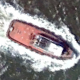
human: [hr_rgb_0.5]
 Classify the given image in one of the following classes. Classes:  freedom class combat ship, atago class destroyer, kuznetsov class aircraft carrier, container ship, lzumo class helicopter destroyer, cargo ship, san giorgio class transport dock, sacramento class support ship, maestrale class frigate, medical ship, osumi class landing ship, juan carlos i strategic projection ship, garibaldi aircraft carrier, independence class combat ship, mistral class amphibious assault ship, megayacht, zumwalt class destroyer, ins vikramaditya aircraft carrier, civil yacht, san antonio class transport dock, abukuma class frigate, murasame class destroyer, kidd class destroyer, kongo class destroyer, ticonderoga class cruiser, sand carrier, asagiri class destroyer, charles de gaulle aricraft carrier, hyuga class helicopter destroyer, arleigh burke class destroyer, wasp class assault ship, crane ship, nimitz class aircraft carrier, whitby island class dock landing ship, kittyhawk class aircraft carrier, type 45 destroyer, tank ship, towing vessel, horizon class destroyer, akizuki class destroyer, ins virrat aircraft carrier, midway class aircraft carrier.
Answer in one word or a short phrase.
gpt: Towing vessel